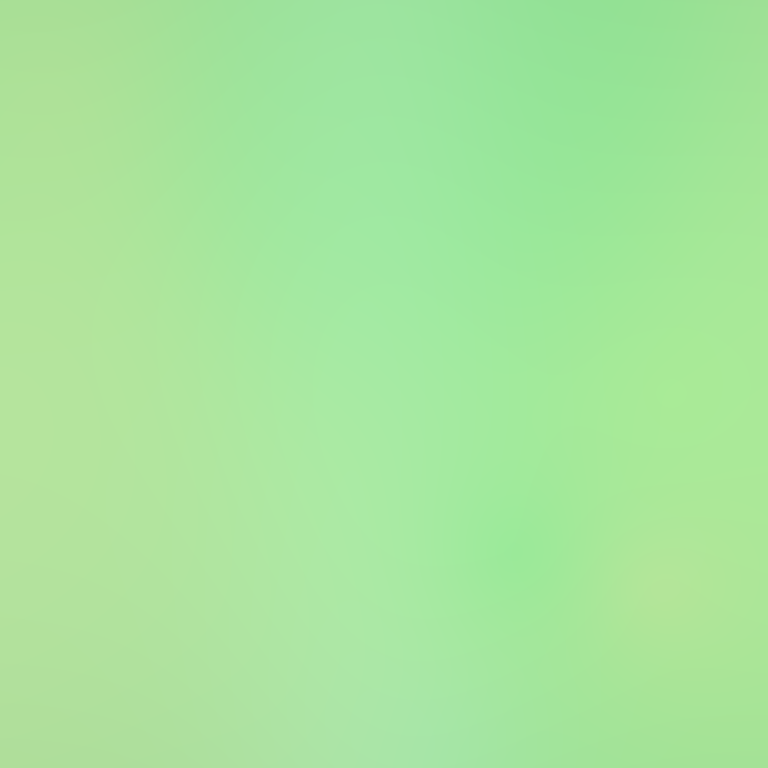
Abstract light effect, smooth gradient from soft green to light yellow, calm atmosphere, diffuse light, no room, no furniture, no objects.